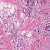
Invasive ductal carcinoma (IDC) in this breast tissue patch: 0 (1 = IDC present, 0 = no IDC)